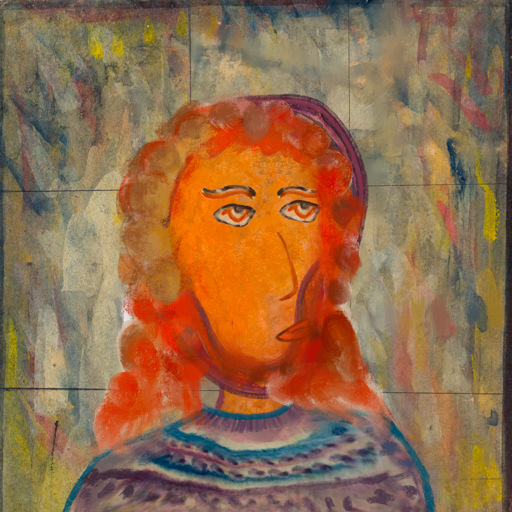
Background: GypsyMother, Head And Neck Side: Hypocrite_w_Hair, Face Side: Experience, Bust: HillGirl, Hair Side: Rupkatha, Head Accessory: Blank, Second Necklace: Blank, Necklace: Blank, Baby: Blank